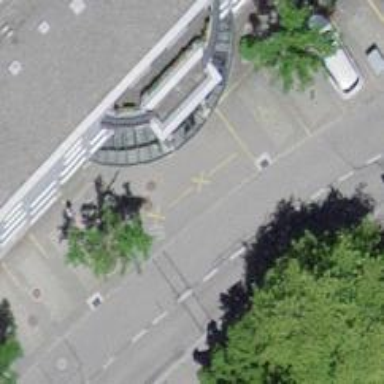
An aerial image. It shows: Bicycle parking facility.